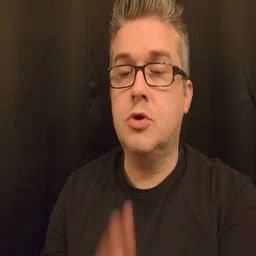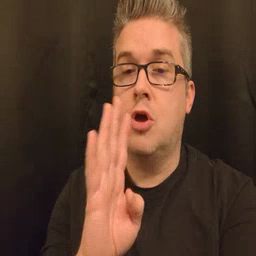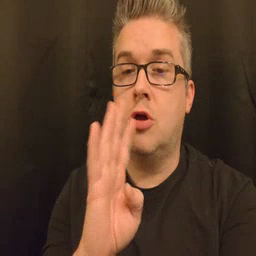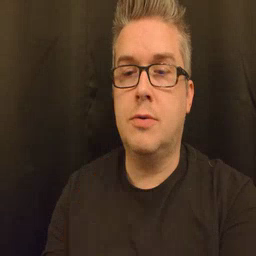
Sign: talk